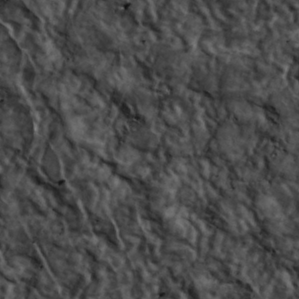
Label: non_frost